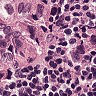
Metastatic tissue present: yes